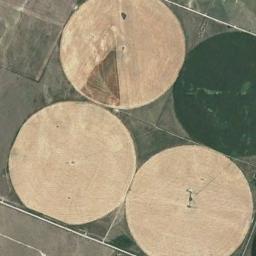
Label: circular_farmland